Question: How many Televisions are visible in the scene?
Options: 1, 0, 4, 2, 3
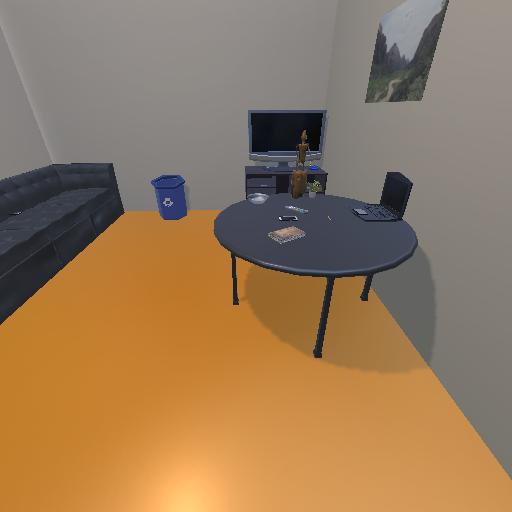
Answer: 1